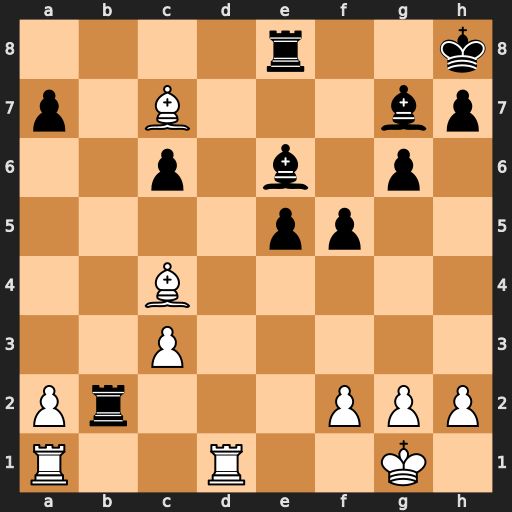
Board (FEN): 4r2k/p1B3bp/2p1b1p1/4pp2/2B5/2P5/Pr3PPP/R2R2K1
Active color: w
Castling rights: -
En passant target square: -
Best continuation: Bxe6 Rxe6 Rd8+ Bf8 Rxf8+